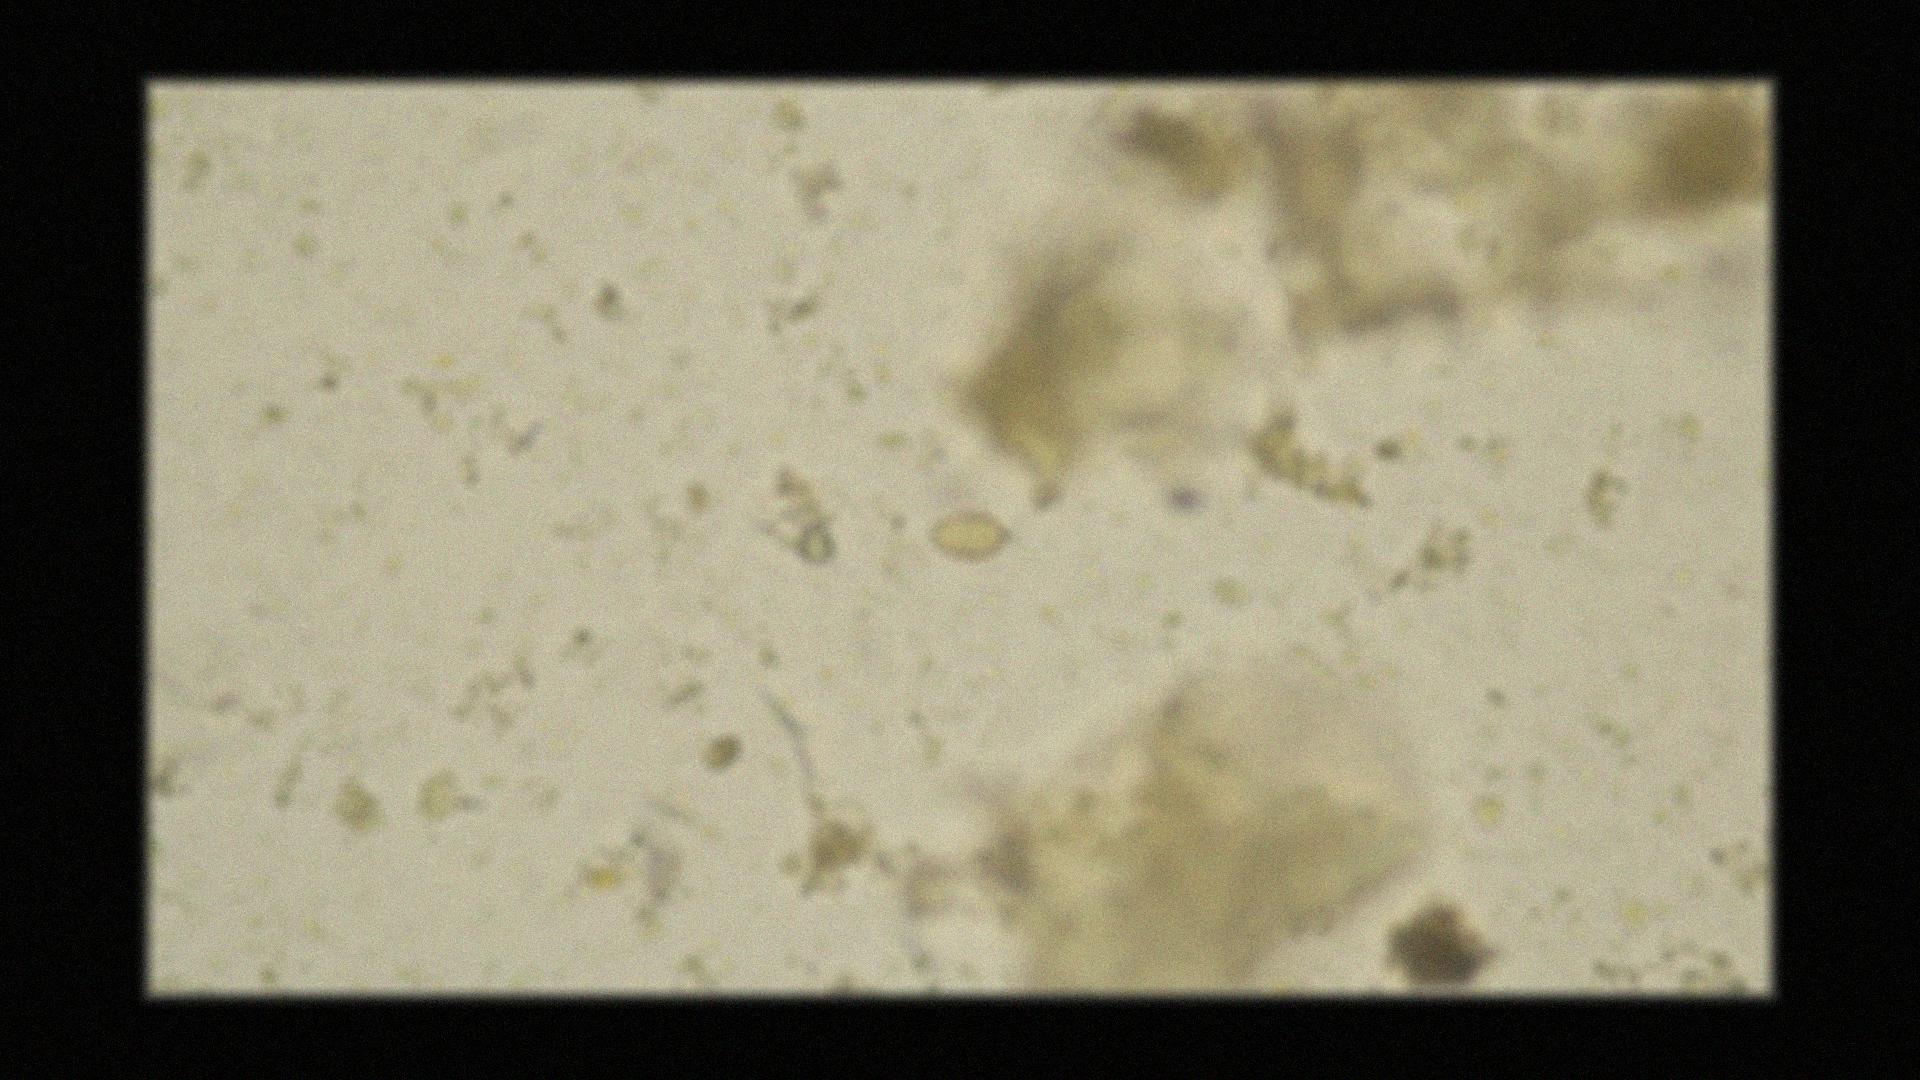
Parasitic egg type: Opisthorchis viverrine